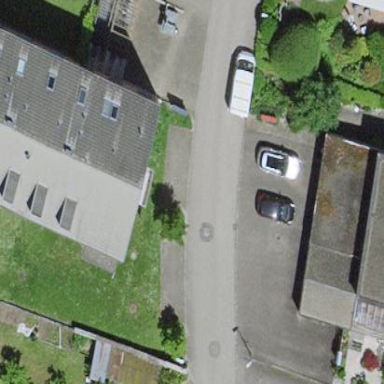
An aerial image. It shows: Building.